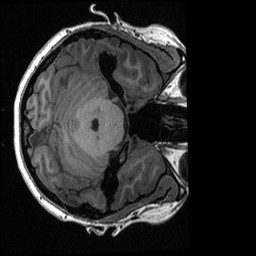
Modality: T1w
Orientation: axial
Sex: female
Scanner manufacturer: ge
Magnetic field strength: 3 T
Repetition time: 0.0064 s
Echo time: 0.00281 s